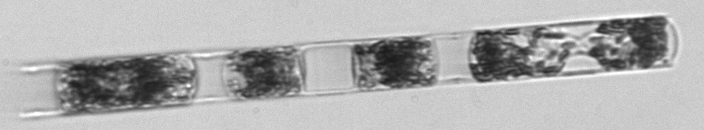
Label: Hemiaulus